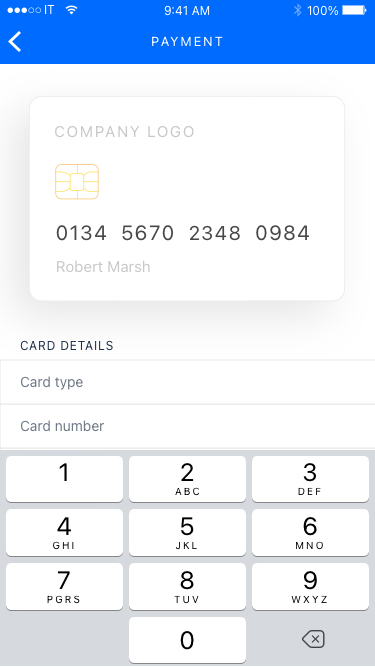
Text in this UI design:
Security code
VAT
Expiry date
Phone number
Card number
Card type
CARD DETAILS
Robert Marsh
0134  5670  2348  0984
COMPANY LOGO
PAYMENT
100%
9:41 AM
IT